Question: I am trying to create a XML Drawable which I would use instead of the default marker in OSMDroid.
This is what it should look like in the end:

The black part will be loaded while creating the marker, as every marker will have a different image there. (these will be loaded from a Database if that's important)
I tried to create a XML Drawable, and it works, but the black part seems to be scaled to fit the image, thus making the marker just a big black square. (without the black part it works fine)
My current XML:
'''
<layer-list xmlns:android="http://schemas.android.com/apk/res/android" >
<item android:drawable="@drawable/marker"/> // main
<item android:drawable="@drawable/markerfill" /> // black part
</layer-list>
'''
I tried using a scale for the second item, but as I looked into scales, it looked like I can't use scales for this.
I load the black box into the "main" part, resize it if necessary (while keeping the proportions) and change it from Java-Code.
I will be using this marker for OSMDroid.
What would be the best approach for this?
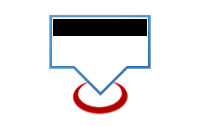
Answer: > What I want: I load the black box into the "main" part, resize it if
necessary (while keeping the proportions) and change it from
Java-Code. I will be using this marker for OSMDroid.
If the first layer image will not be resized/scaled when used(I don't know how OSMDroid manages that marker) then you could use the current approach of a 'LayerDrawable' and "place" the dynamic image with <URL>:
'''
public Drawable makeBasicMarker(Bitmap bitmap) {
Drawable[] layers = new Drawable[2];
layers[0] = new BitmapDrawable(getResources(),
BitmapFactory.decodeResource(getResources(), R.drawable.marker));
layers[1] = new BitmapDrawable(getResources(), bitmap);
LayerDrawable ld = new LayerDrawable(layers);
ld.setLayerInset(1, xx, xx, xx, xx); // xx would be the values needed so bitmap ends in the upper part of the image
return ld;
}
'''
If the image is scaled then you need to make your own 'Drawable' and draw the parts yourself placing them appropriately.